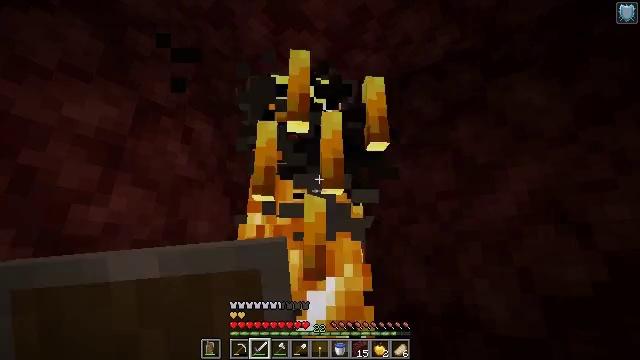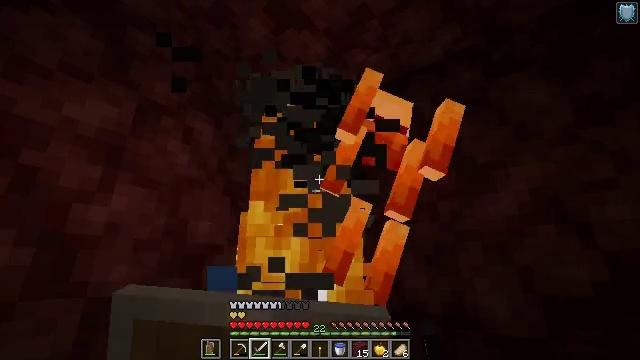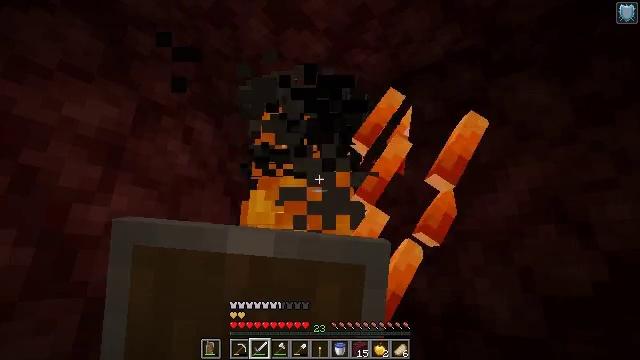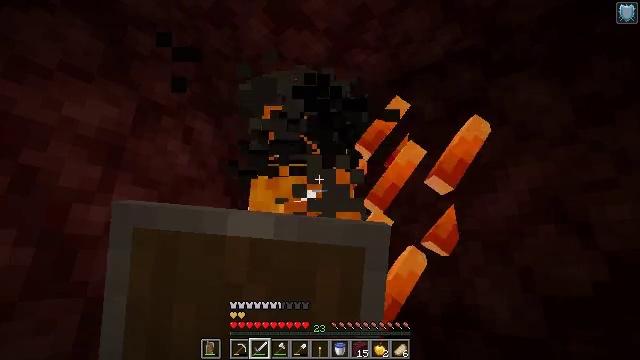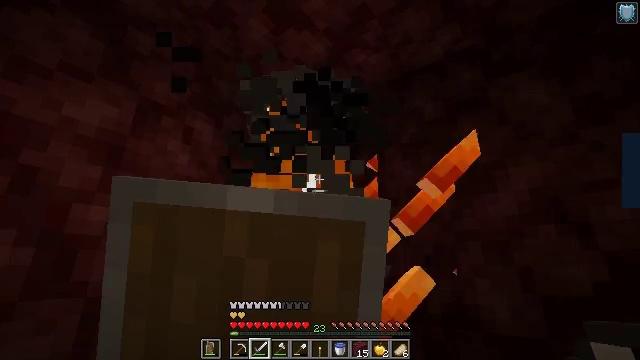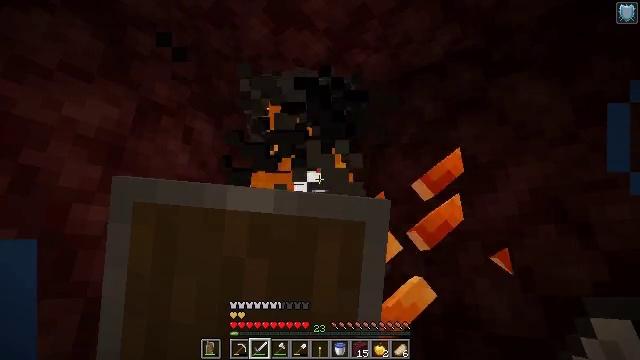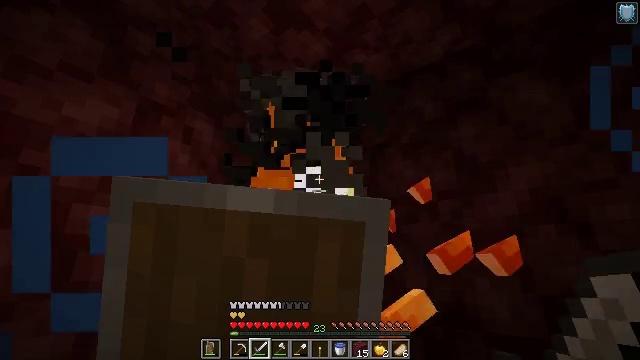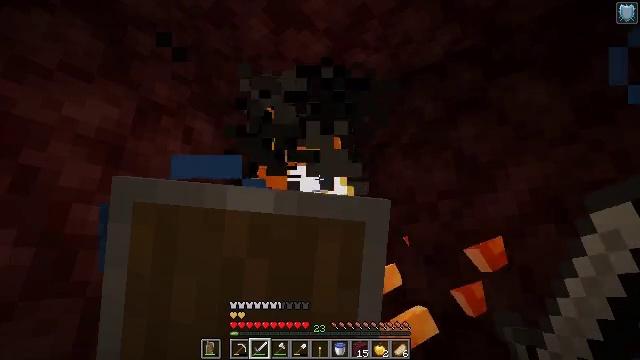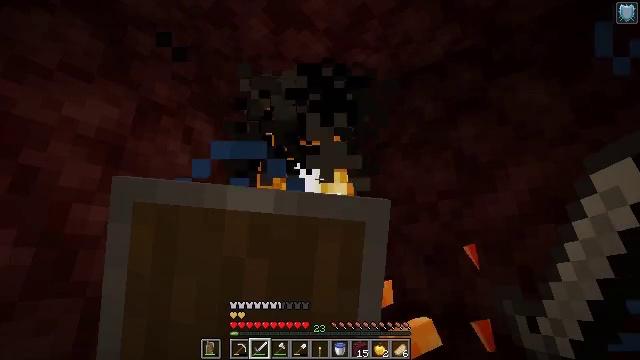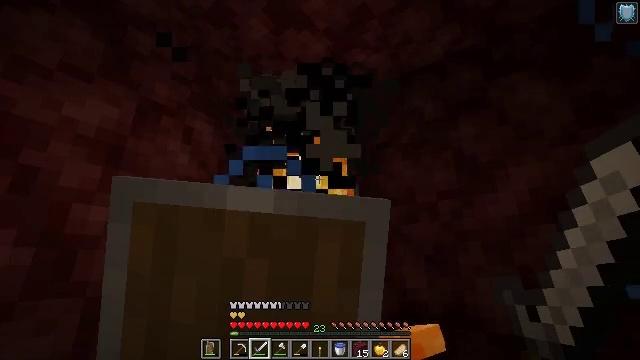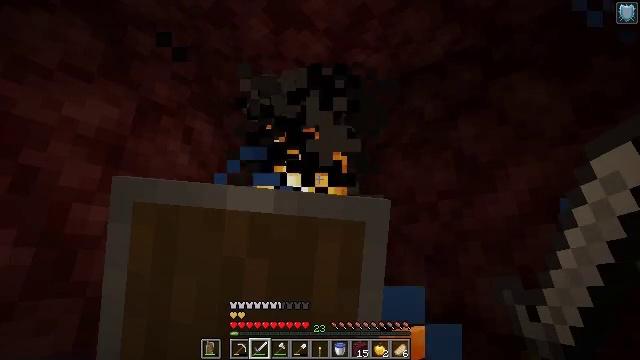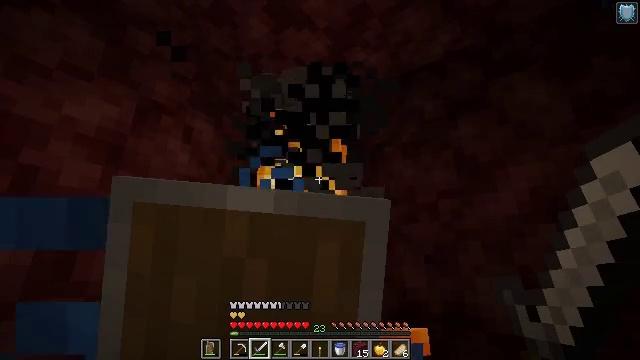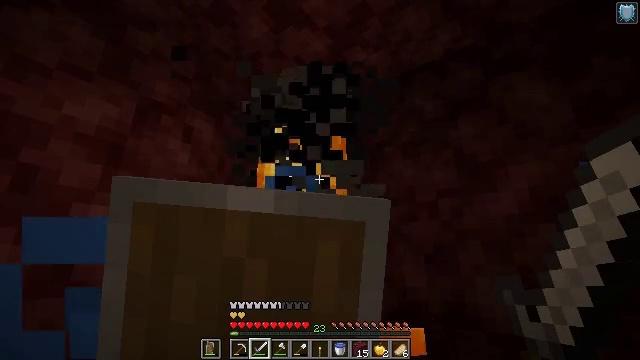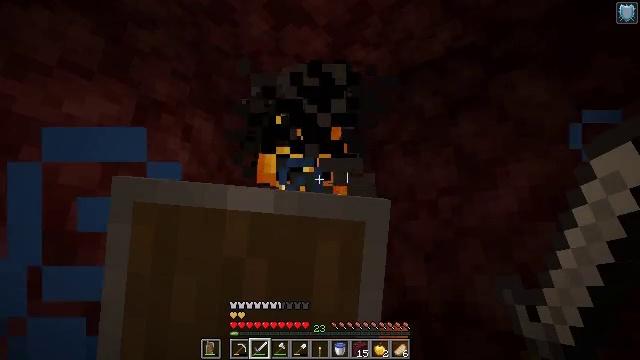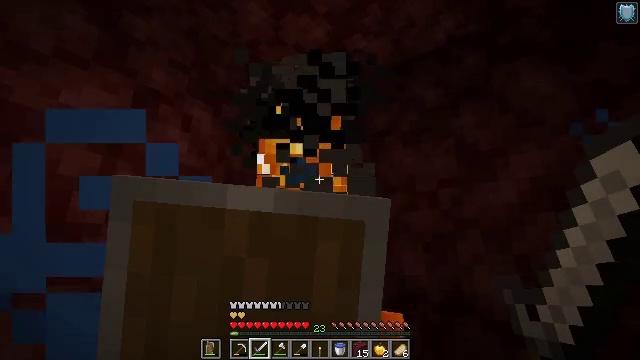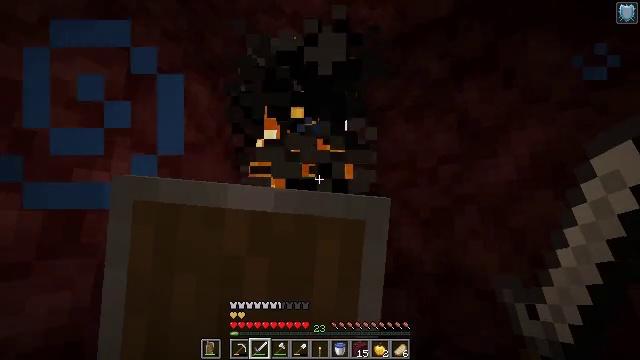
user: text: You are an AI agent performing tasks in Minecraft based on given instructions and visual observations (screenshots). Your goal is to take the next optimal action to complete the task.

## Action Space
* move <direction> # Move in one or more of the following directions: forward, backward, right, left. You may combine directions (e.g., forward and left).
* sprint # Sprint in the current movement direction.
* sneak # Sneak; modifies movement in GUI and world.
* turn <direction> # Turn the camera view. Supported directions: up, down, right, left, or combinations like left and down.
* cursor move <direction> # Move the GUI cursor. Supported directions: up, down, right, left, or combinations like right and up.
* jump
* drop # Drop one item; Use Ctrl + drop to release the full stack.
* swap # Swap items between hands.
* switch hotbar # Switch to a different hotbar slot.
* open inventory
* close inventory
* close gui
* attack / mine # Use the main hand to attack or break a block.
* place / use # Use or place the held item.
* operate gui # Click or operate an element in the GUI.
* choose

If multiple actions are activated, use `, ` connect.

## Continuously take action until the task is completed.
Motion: motion action
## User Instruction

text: Extinguish the fire.
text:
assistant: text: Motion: use / place
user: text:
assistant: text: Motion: use / place
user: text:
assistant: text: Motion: use / place
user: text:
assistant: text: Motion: use / place
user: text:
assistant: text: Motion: use / place
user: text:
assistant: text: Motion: use / place
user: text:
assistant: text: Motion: use / place
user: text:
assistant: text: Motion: use / place
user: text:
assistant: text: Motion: use / place
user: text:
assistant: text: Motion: use / place
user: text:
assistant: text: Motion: use / place
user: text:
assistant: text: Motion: use / place
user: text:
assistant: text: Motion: use / place
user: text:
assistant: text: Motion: turn down, use / place
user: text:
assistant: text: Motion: turn down, use / place
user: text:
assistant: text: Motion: turn down, use / place
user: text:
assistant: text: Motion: turn down, use / place
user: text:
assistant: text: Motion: turn down, use / place
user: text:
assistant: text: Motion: turn down, use / place
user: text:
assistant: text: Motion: turn down
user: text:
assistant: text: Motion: turn down
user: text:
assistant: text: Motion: attack / mine
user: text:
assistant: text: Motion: attack / mine
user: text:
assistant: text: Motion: attack / mine
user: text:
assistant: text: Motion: no_op
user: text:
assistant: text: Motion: no_op
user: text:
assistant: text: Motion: no_op
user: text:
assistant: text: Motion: turn left
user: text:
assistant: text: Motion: no_op
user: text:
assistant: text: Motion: no_op